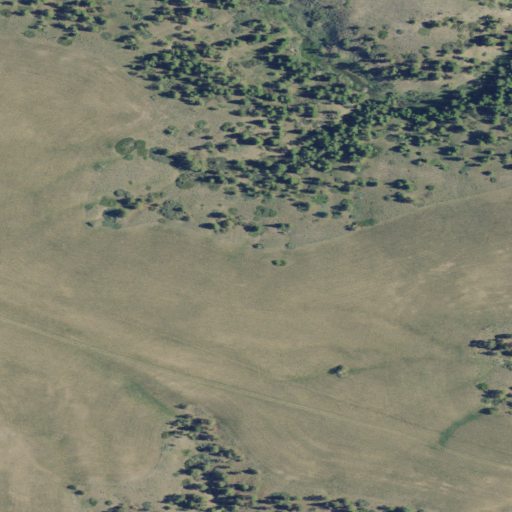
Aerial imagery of ridge(s) in Montana named Barnard Ridge containing grassland, shrub, and evergreen forest